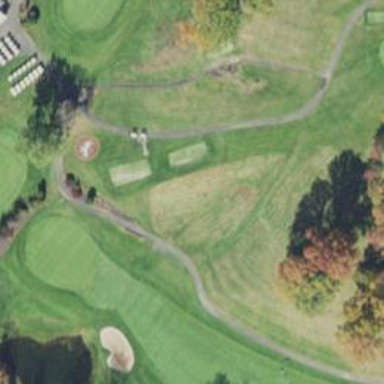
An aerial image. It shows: Service road designated as golf cart path.